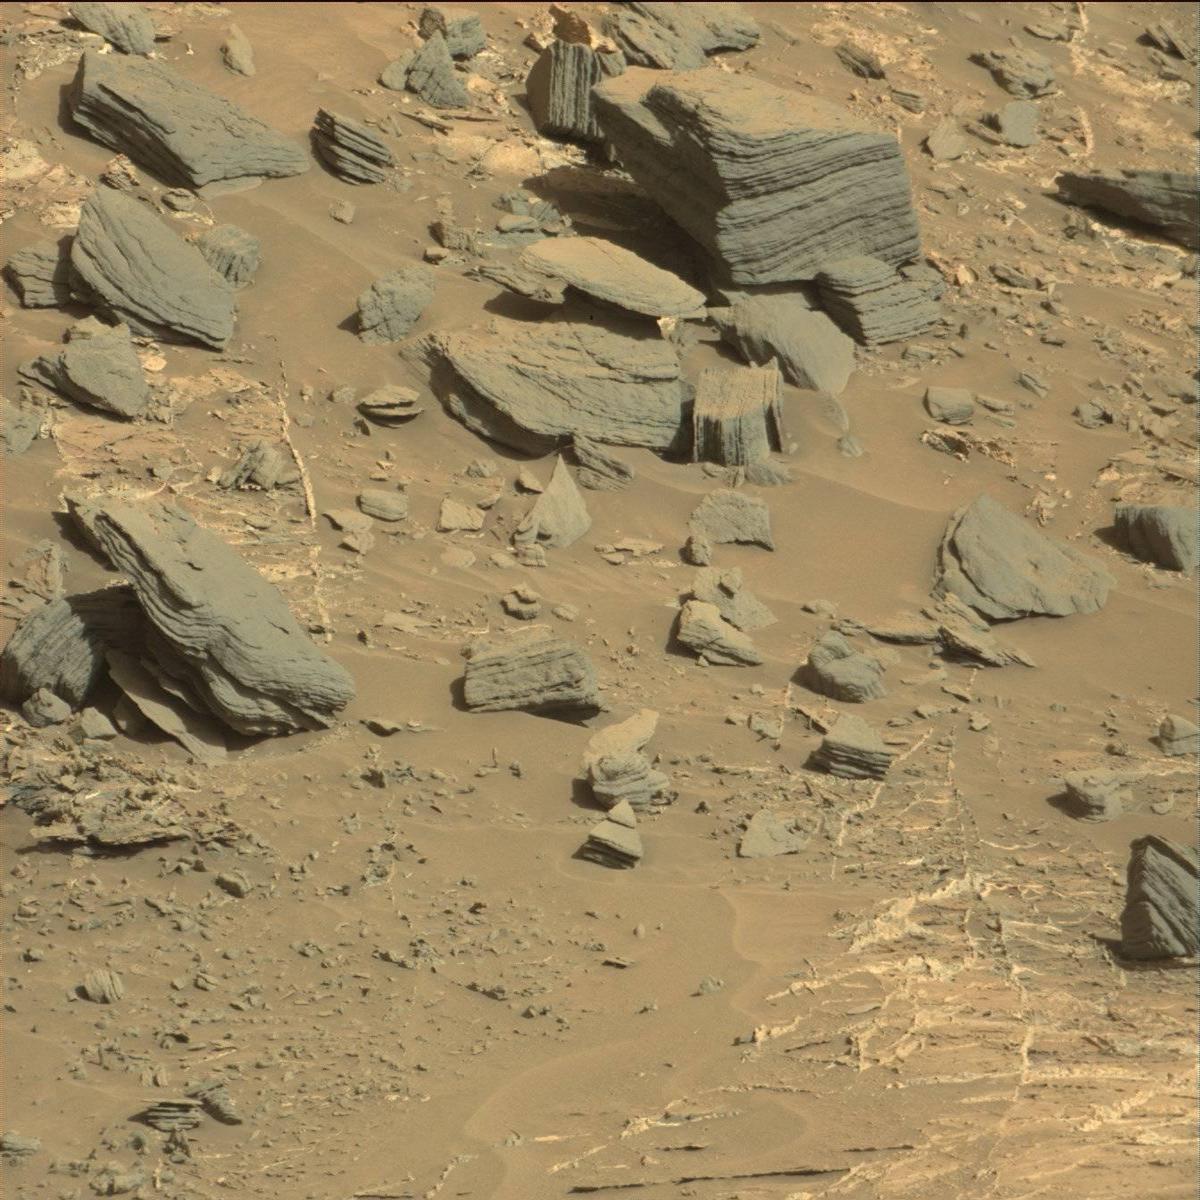
Terrain classes present: Bedrock, Rock, Sand / Soil